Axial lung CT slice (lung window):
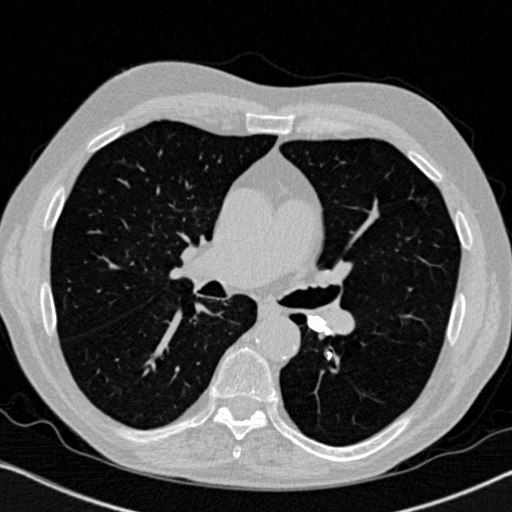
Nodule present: no